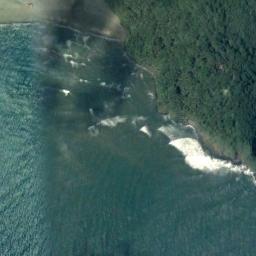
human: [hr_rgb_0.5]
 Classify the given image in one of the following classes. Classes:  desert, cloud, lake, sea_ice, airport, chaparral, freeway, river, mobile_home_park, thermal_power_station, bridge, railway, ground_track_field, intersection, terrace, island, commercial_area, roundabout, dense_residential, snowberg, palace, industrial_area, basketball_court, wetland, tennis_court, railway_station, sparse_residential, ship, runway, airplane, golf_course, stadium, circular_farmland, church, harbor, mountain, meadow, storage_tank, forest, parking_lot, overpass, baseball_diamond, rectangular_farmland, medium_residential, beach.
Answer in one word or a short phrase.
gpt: beach